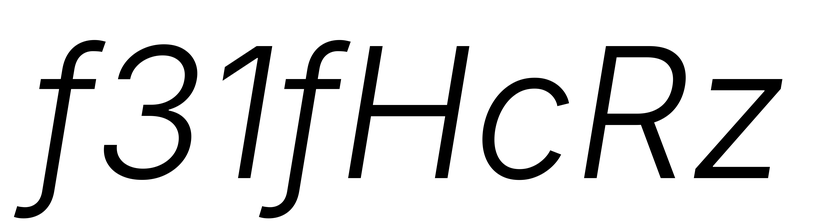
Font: Inter-Italic_Light_Italic